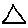
Label: triangle